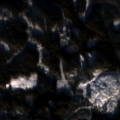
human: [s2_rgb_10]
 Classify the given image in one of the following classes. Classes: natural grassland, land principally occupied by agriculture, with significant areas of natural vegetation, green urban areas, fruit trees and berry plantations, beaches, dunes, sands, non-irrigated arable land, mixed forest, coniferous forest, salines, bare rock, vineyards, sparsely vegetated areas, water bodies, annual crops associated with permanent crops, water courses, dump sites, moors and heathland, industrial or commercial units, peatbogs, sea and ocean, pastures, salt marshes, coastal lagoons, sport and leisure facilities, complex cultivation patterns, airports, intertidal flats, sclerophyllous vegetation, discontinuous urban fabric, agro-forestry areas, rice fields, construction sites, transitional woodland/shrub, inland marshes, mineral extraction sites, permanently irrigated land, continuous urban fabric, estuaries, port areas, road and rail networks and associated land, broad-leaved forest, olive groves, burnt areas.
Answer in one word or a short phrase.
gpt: coniferous forest